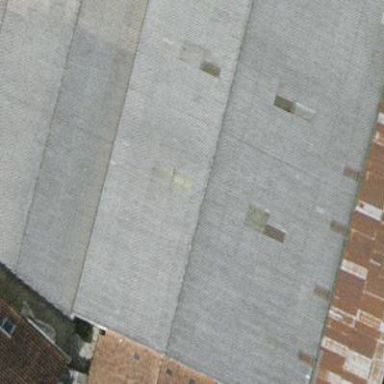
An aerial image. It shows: Farm building.